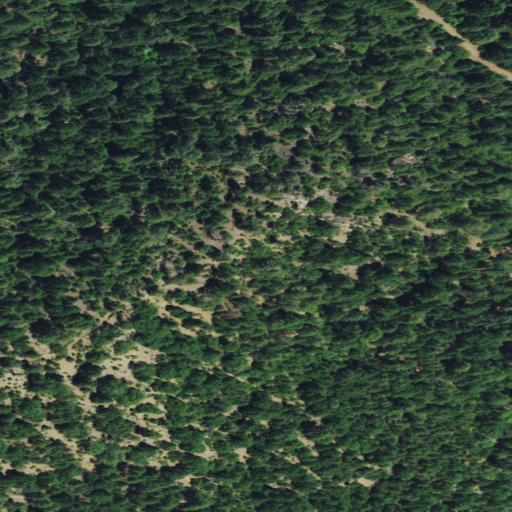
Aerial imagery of cliff(s) in California named Stony Point containing evergreen forest, grassland, shrub, open development, and mixed forest